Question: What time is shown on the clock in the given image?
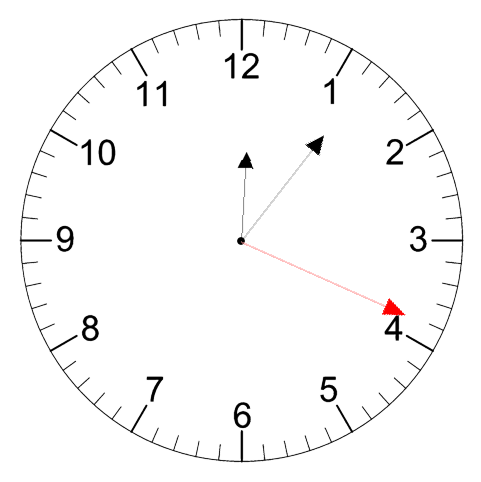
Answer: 12:06:19